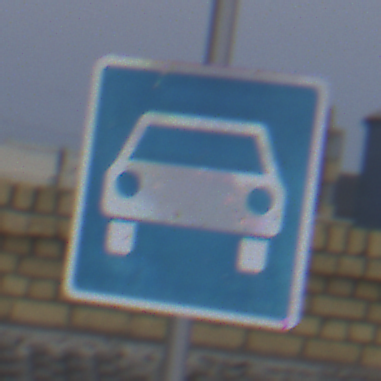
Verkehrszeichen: Kraftfahrstrasse
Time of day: SunriseSunset
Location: Outdoor (Beach)
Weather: Overcast
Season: NotSpecified
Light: Natural